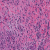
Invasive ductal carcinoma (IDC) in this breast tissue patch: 1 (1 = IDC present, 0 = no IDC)